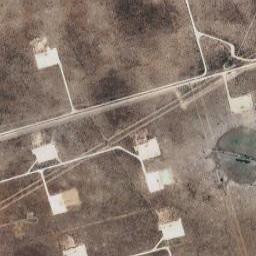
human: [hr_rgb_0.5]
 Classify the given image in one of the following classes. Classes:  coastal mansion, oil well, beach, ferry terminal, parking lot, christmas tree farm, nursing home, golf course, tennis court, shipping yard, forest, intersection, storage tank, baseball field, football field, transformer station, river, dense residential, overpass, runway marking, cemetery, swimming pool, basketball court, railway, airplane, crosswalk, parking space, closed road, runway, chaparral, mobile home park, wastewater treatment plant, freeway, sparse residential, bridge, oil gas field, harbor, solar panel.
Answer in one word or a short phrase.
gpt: oil gas field